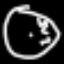
Label: clock